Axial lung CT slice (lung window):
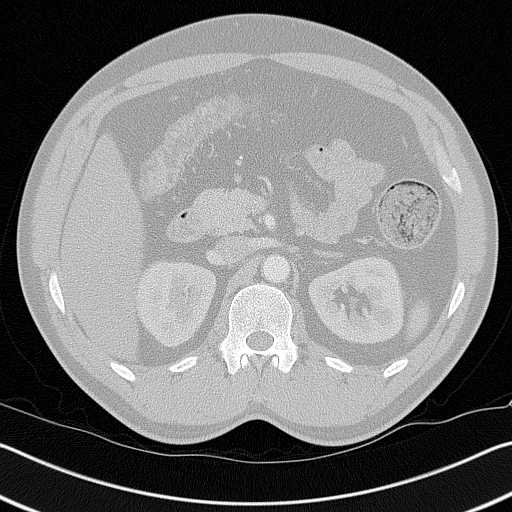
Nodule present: no